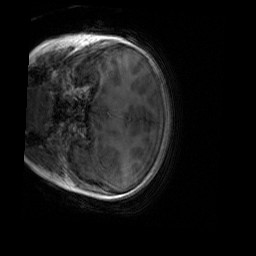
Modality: T1w
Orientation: coronal
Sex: female
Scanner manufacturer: siemens
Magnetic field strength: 3 T
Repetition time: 1.9 s
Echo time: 0.00243 s